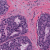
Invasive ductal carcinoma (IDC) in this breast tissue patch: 0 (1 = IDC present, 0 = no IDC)